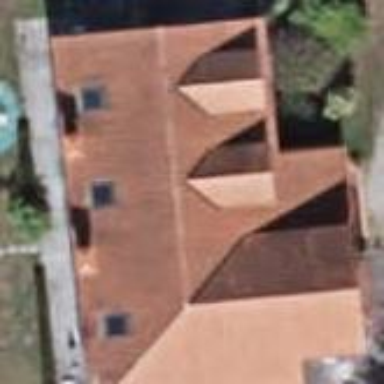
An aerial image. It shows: Simple and straightforward house.